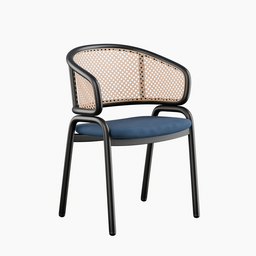
Label: furniture